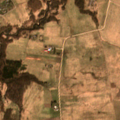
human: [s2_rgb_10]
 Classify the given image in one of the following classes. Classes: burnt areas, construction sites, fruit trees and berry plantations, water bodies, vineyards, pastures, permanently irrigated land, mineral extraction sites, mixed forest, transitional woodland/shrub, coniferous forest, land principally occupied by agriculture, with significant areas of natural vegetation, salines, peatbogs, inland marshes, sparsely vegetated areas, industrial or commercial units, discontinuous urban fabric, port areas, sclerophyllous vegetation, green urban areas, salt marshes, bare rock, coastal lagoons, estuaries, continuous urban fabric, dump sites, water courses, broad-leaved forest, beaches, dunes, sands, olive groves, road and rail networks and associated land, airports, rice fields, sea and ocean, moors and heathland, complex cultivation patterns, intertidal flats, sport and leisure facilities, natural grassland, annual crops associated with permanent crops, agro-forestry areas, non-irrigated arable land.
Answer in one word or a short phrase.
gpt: discontinuous urban fabric, non-irrigated arable land, pastures, complex cultivation patterns, land principally occupied by agriculture, with significant areas of natural vegetation, mixed forest